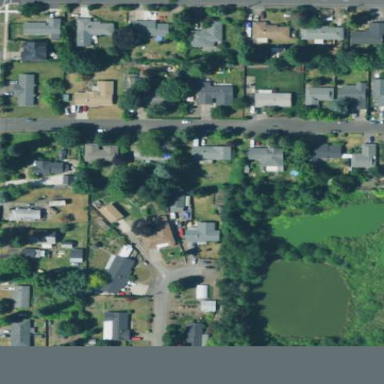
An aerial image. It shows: Single-family residential area.